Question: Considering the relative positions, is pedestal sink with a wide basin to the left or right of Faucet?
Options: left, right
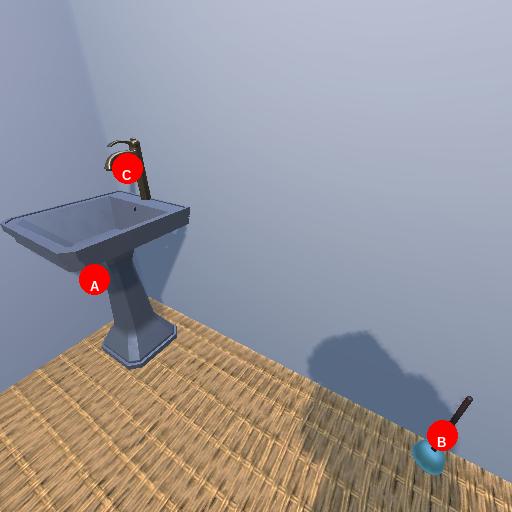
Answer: left